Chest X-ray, AP view. Patient: 37 years old, sex F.
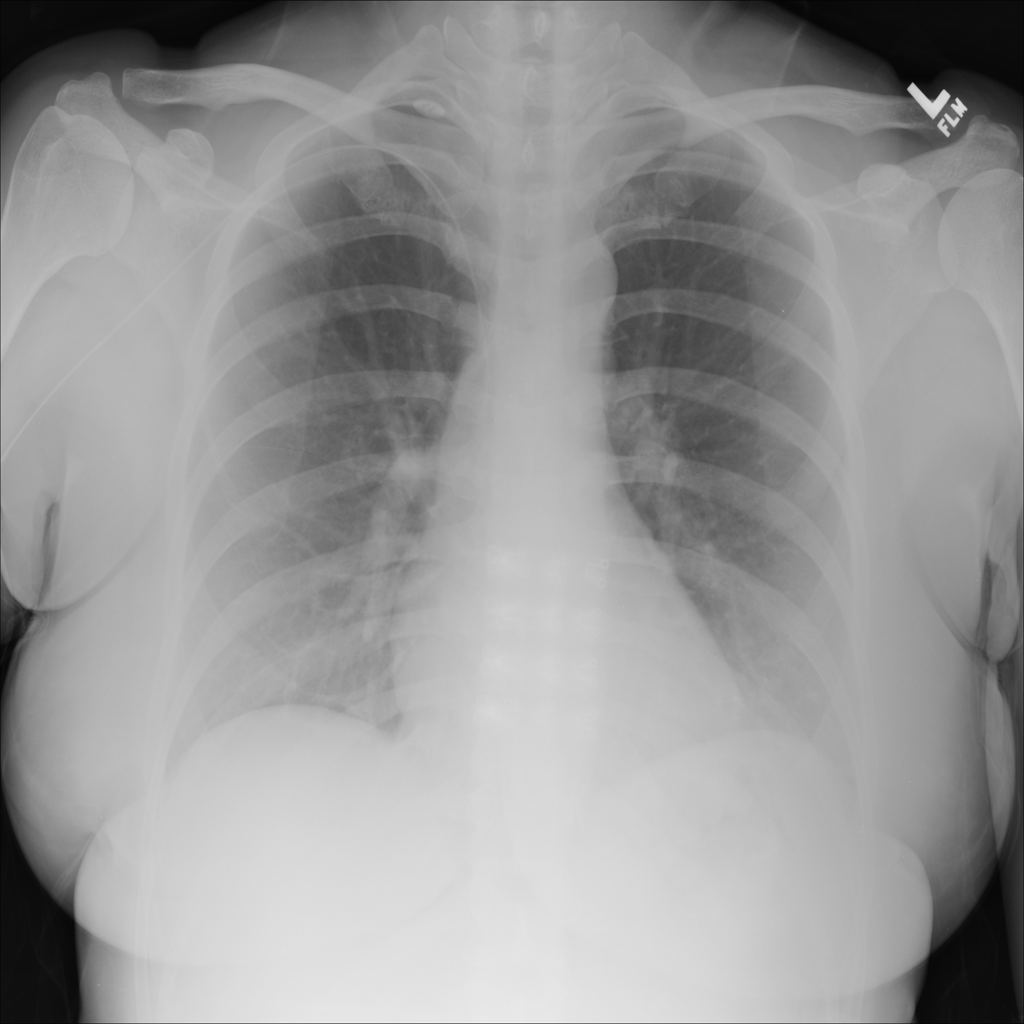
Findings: No Finding